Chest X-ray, AP view. Patient: 33 years old, sex F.
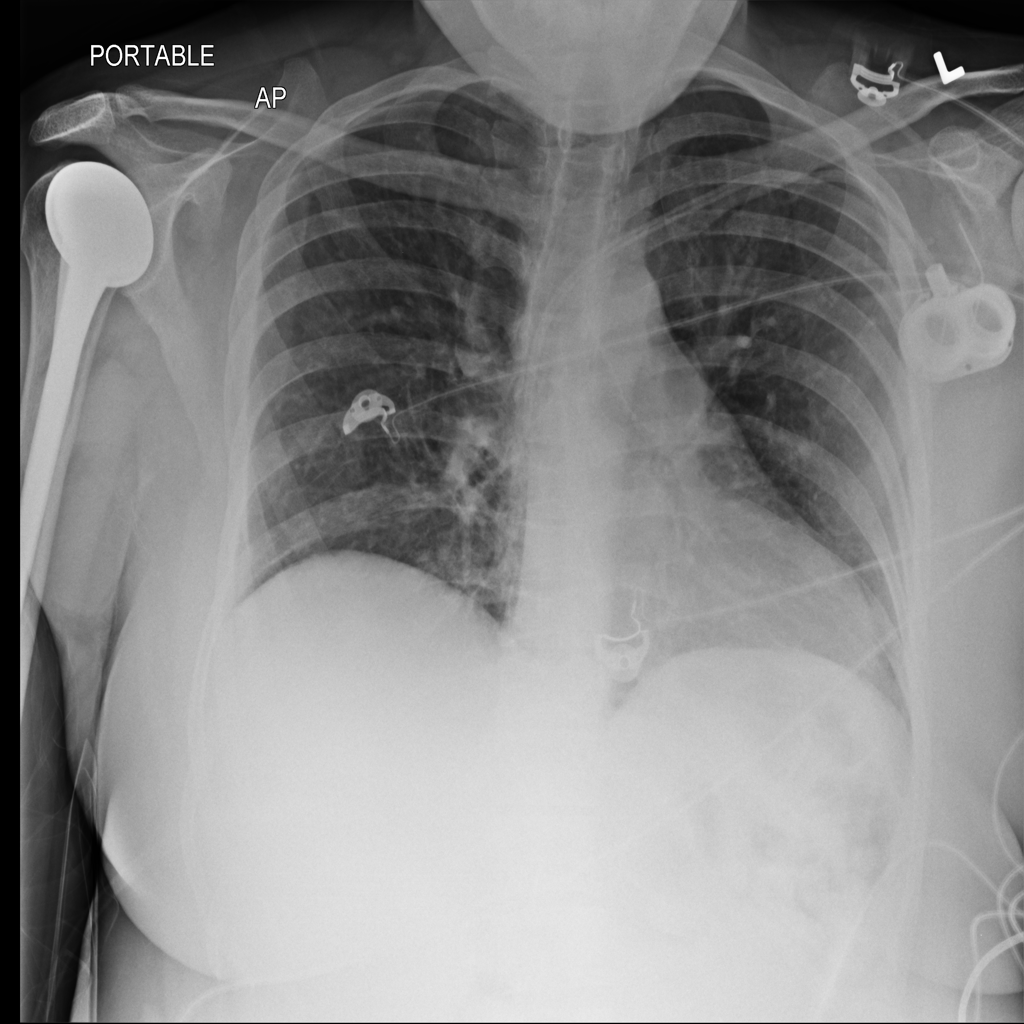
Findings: Cardiomegaly, Effusion